Question: >
<URL>
I am trying to implement <URL>.
Why am I getting the following errors?:

You can see the errors in text only form <URL>.
I am using XCode 4.2 with my iPhone having iOS 5 installed.
I would really appreciate some guidance. Thank you!
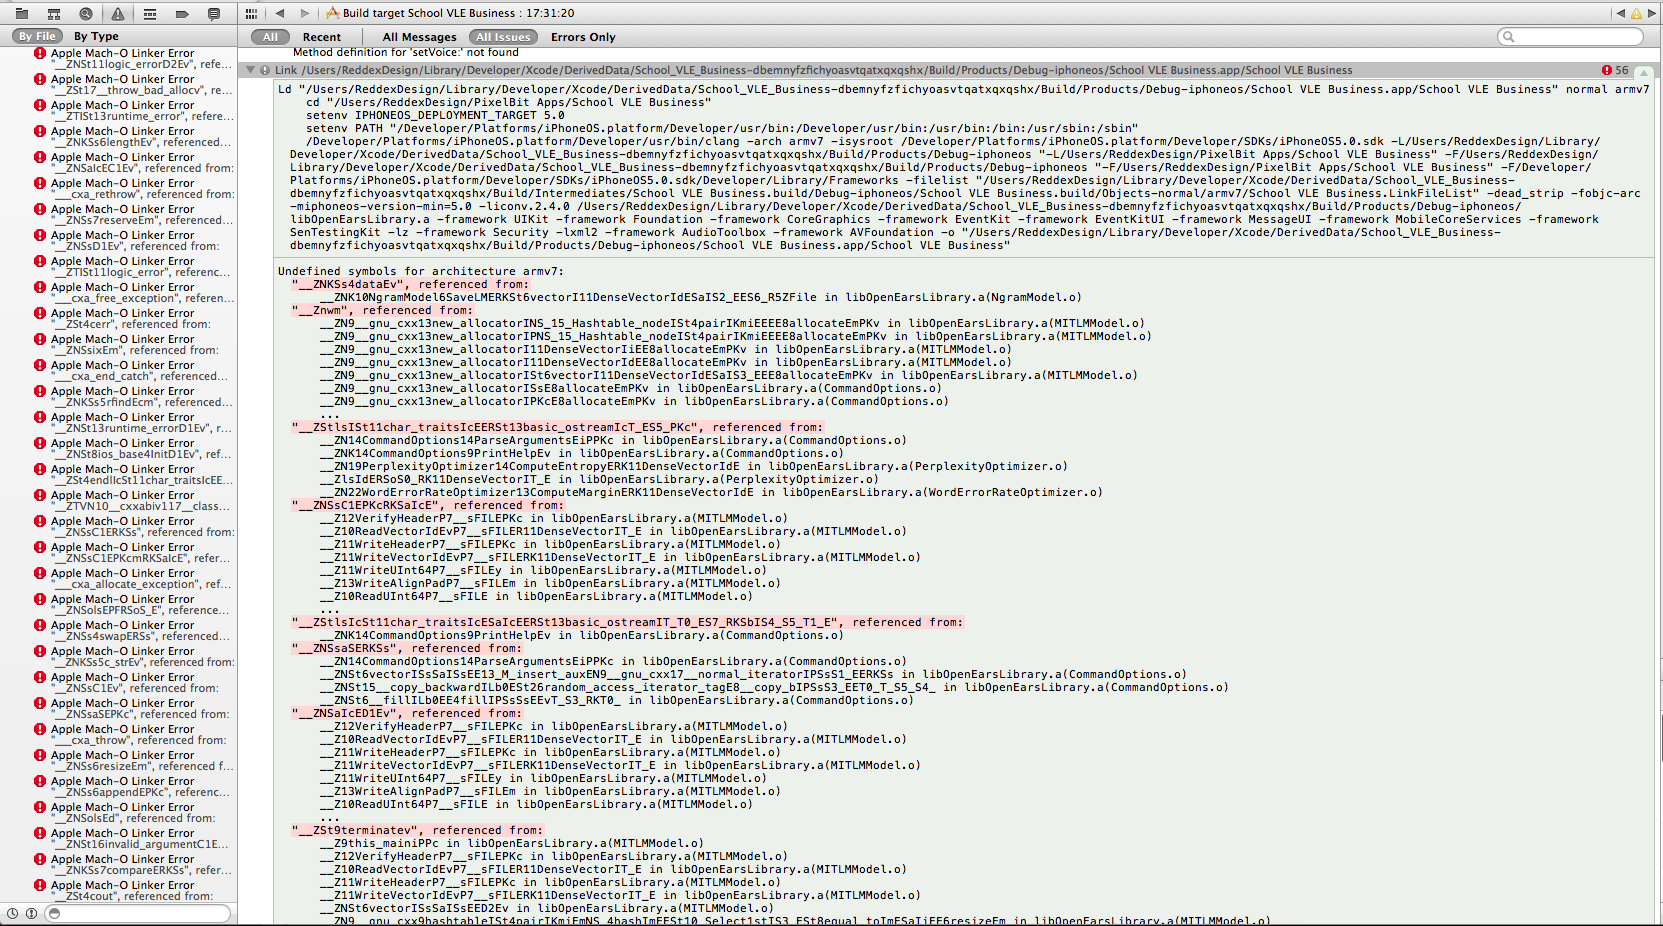
Answer: I would say one of the following things are wrong:
1. One of the libraries is not or not properly added to the project.
2. The 'valid architectures' is not set properly (click on the project file (with the blue thing in front) -> select the correct project -> click on build settings). It should probably say armv6 armv7.
These are the only 2 things i can think of.